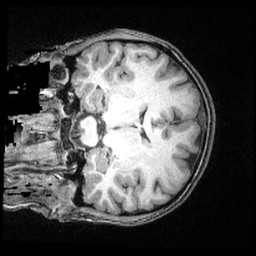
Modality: T1w
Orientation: coronal
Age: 28
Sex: female
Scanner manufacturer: siemens
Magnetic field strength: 3 T
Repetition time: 2.4 s
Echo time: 0.00374 s